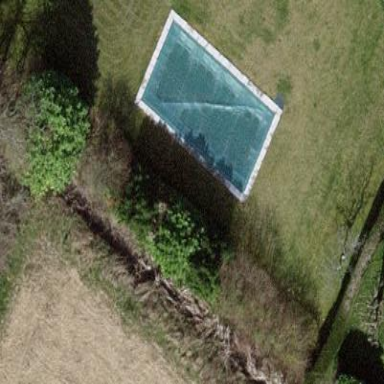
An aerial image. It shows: Swimming pool located in leisure land.